Question: I'm trying to do some round corners work with IE 9 :-(
This is my sample code:
'''
<!DOCTYPE html PUBLIC "-//W3C//DTD XHTML 1.0 Transitional//EN" "http://www.w3.org/TR/xhtml1/DTD/xhtml1-transitional.dtd">
<html xmlns="http://www.w3.org/1999/xhtml" lang="en">
<head>
<meta http-equiv="Content-Type" content="text/html; charset=UTF-8" />
<title></title>
<style>
body{
direction:rtl;
}
ul{
list-style: none outside none;
padding:0px;
}
li{
display: inline-block;
padding: 10px;
border-radius: 20px 20px 20px 0px;
border: 1px solid #777;
background-color: #AAA;
}
</style>
</head>
<body>
<ul id='some'>
<li>test1</li>
<li>test2</li>
</ul>
</body>
</html>
'''
Just because of 'direction:rtl;' on body IE loses his left & right hand!
Border is rounded correctly & background is mirrored like image below

it seems it thinks right hand of RTL people is their left hand X-(
Firefox, Chrome, Safari , ... has no problem and render it correctly;
Is there any solution?
Thanks
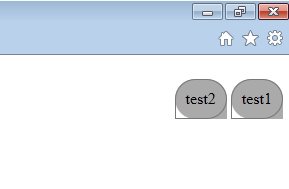
Answer: EDIT: Updated answer with solution below
<URL>
'''
body{
direction:rtl;
}
ul{
direction:ltr;
list-style: none outside none;
padding:0px;
}
li{
direction:rtl;
display: inline-block;
padding: 10px;
border-radius: 20px 20px 20px 0px;
border: 1px solid #777;
background-color: #FF0000;
}
<body>
<ul id='some'>
<li>test1 mykhnym @</li>
<li>test2 mykhnym @</li>
</ul>
</body>
'''